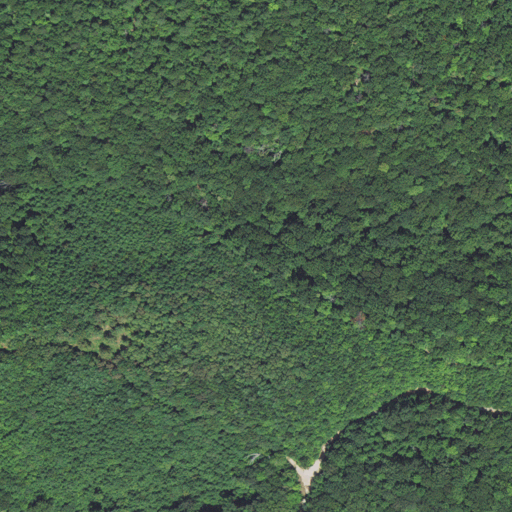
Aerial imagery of gap in North Carolina named Coon Gap containing deciduous forest, mixed forest, and shrub